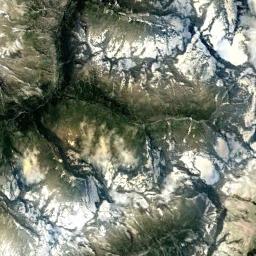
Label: snowberg